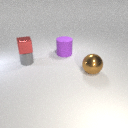
large brown metal sphere in front of small gray metal cylinder